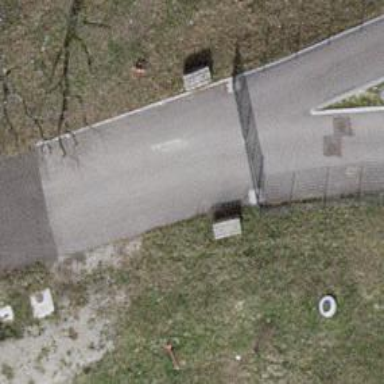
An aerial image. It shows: Block barrier.